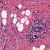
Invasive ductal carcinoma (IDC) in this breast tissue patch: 0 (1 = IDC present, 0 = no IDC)